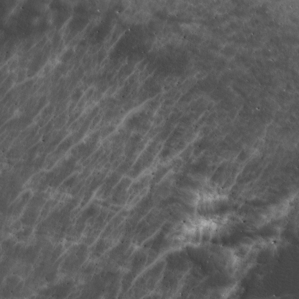
Label: non_frost